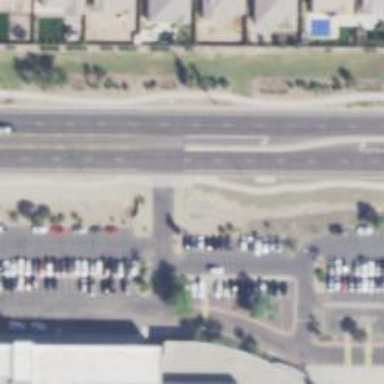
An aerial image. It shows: Secondary road with asphalt surface and sidewalk on the left.